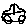
Label: car